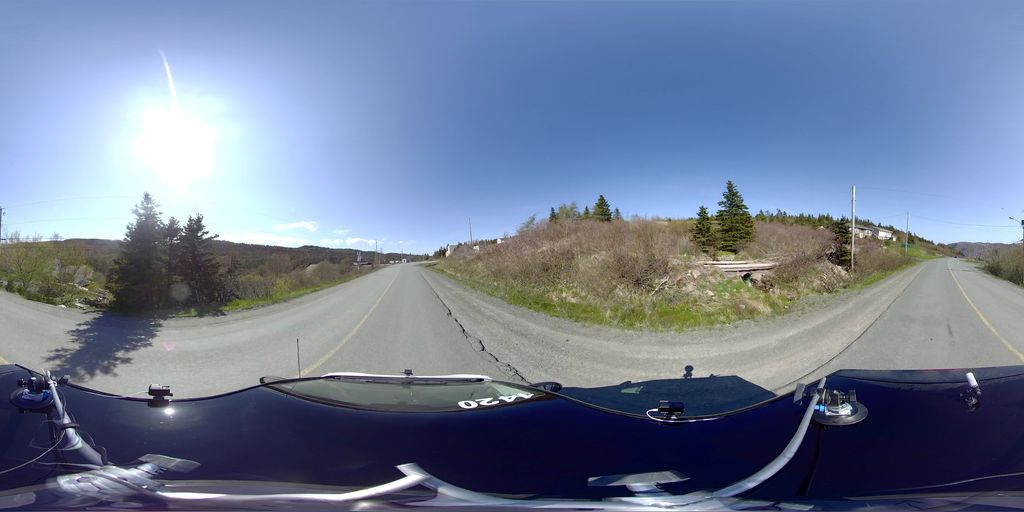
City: st_johns